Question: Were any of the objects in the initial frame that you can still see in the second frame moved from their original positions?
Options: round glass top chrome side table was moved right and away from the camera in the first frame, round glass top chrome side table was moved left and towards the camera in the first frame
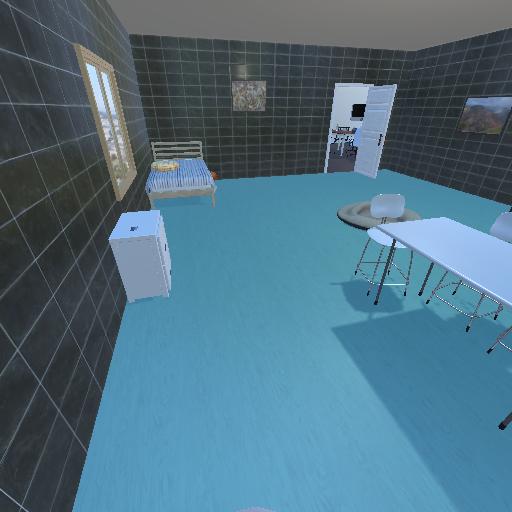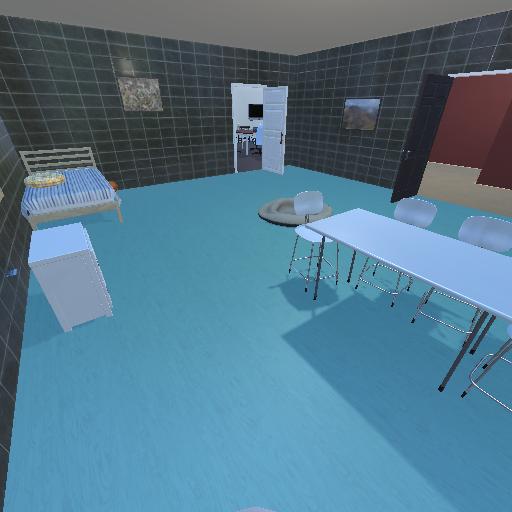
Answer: round glass top chrome side table was moved right and away from the camera in the first frame